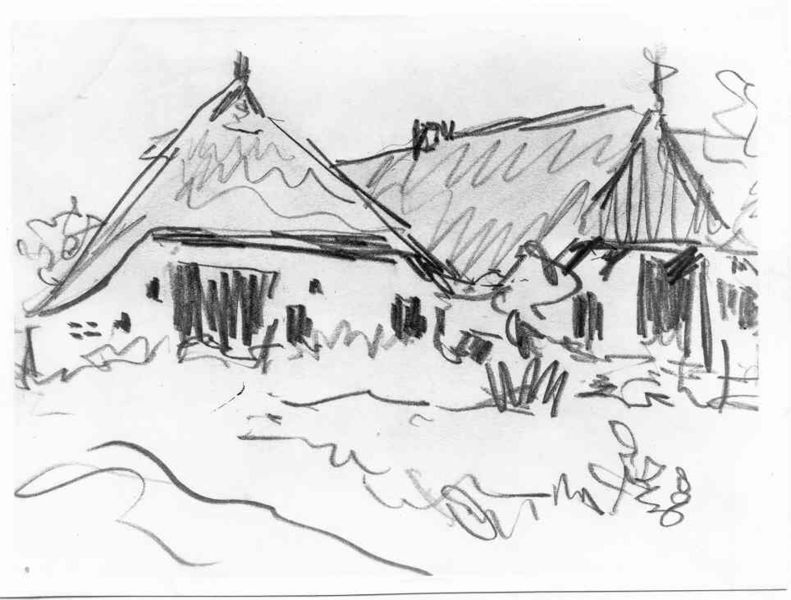
Titel: Zwei Bauernhäuser auf Fehmarn
Künstler: Ernst Ludwig Kirchner
Standort: Karlsruhe
Institution: Staatliche Kunsthalle Karlsruhe
Schlagwörter: baum, dunkel, himmel, schatten, weiß, wolken, bäume, grob, grün, landschaft, blume, fenster, hell, holz, kreide, schwarz, skizze, stroh, tür, vordergrund, zeichnung, dach, gebäude, gras, haus, rasen, weg, wiese, zaun, malerei, wand, architektur, bild, signatur, feld, gräser, häuser, natur, strauch, busch, büsche, hütte, rauch, sträucher, land, pflanzen, bauern, kamin, schornstein, garten, schnell, papier, ort, türen, zwei, fahne, abstrakt, modern, dorf, dächer, giebel, schornsteine, alm, linien, bauernhof, hof, hütten, winter, moment, häuschen, einfach, balken, grass, striche, tor, foto, tusche, reetdach, scheune, strohdach, linie, kohle, minimalistisch, schwarzweiss, schraffur, radierung, strich, schraffiert, bleistift, entwurf, kohlezeichnung, stift, tore, ländlich, walm, walmdach, buschwerk, bauernhäuser, stall, gehöft, siedlung, landwirtschaft, kate, esse, wohnen, scheunen, höfe, wegesrand, norddeutschland, schwaz, handzeichnung, dörfer, first, katen, vorgarten, ställe, geduckt, schwarzwald, reed, reet, kreidezeichnung, gekritzel, kritzelei, germanen, kritzel, scornstein, rasch, gekritzelt, bauerhäuser, kritzeln, l, scribble, lhaus, shaus, strohgedeckt, hallenhaus, schilffdach, bauernkaten, fenster4wiese, bauernhif, schwüngw